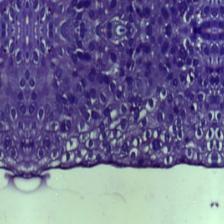
Diagnosis: OSCC